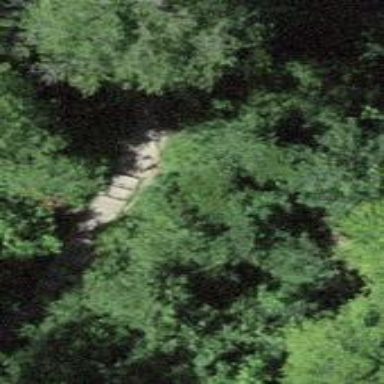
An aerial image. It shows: Steps made of pebblestone.